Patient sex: M
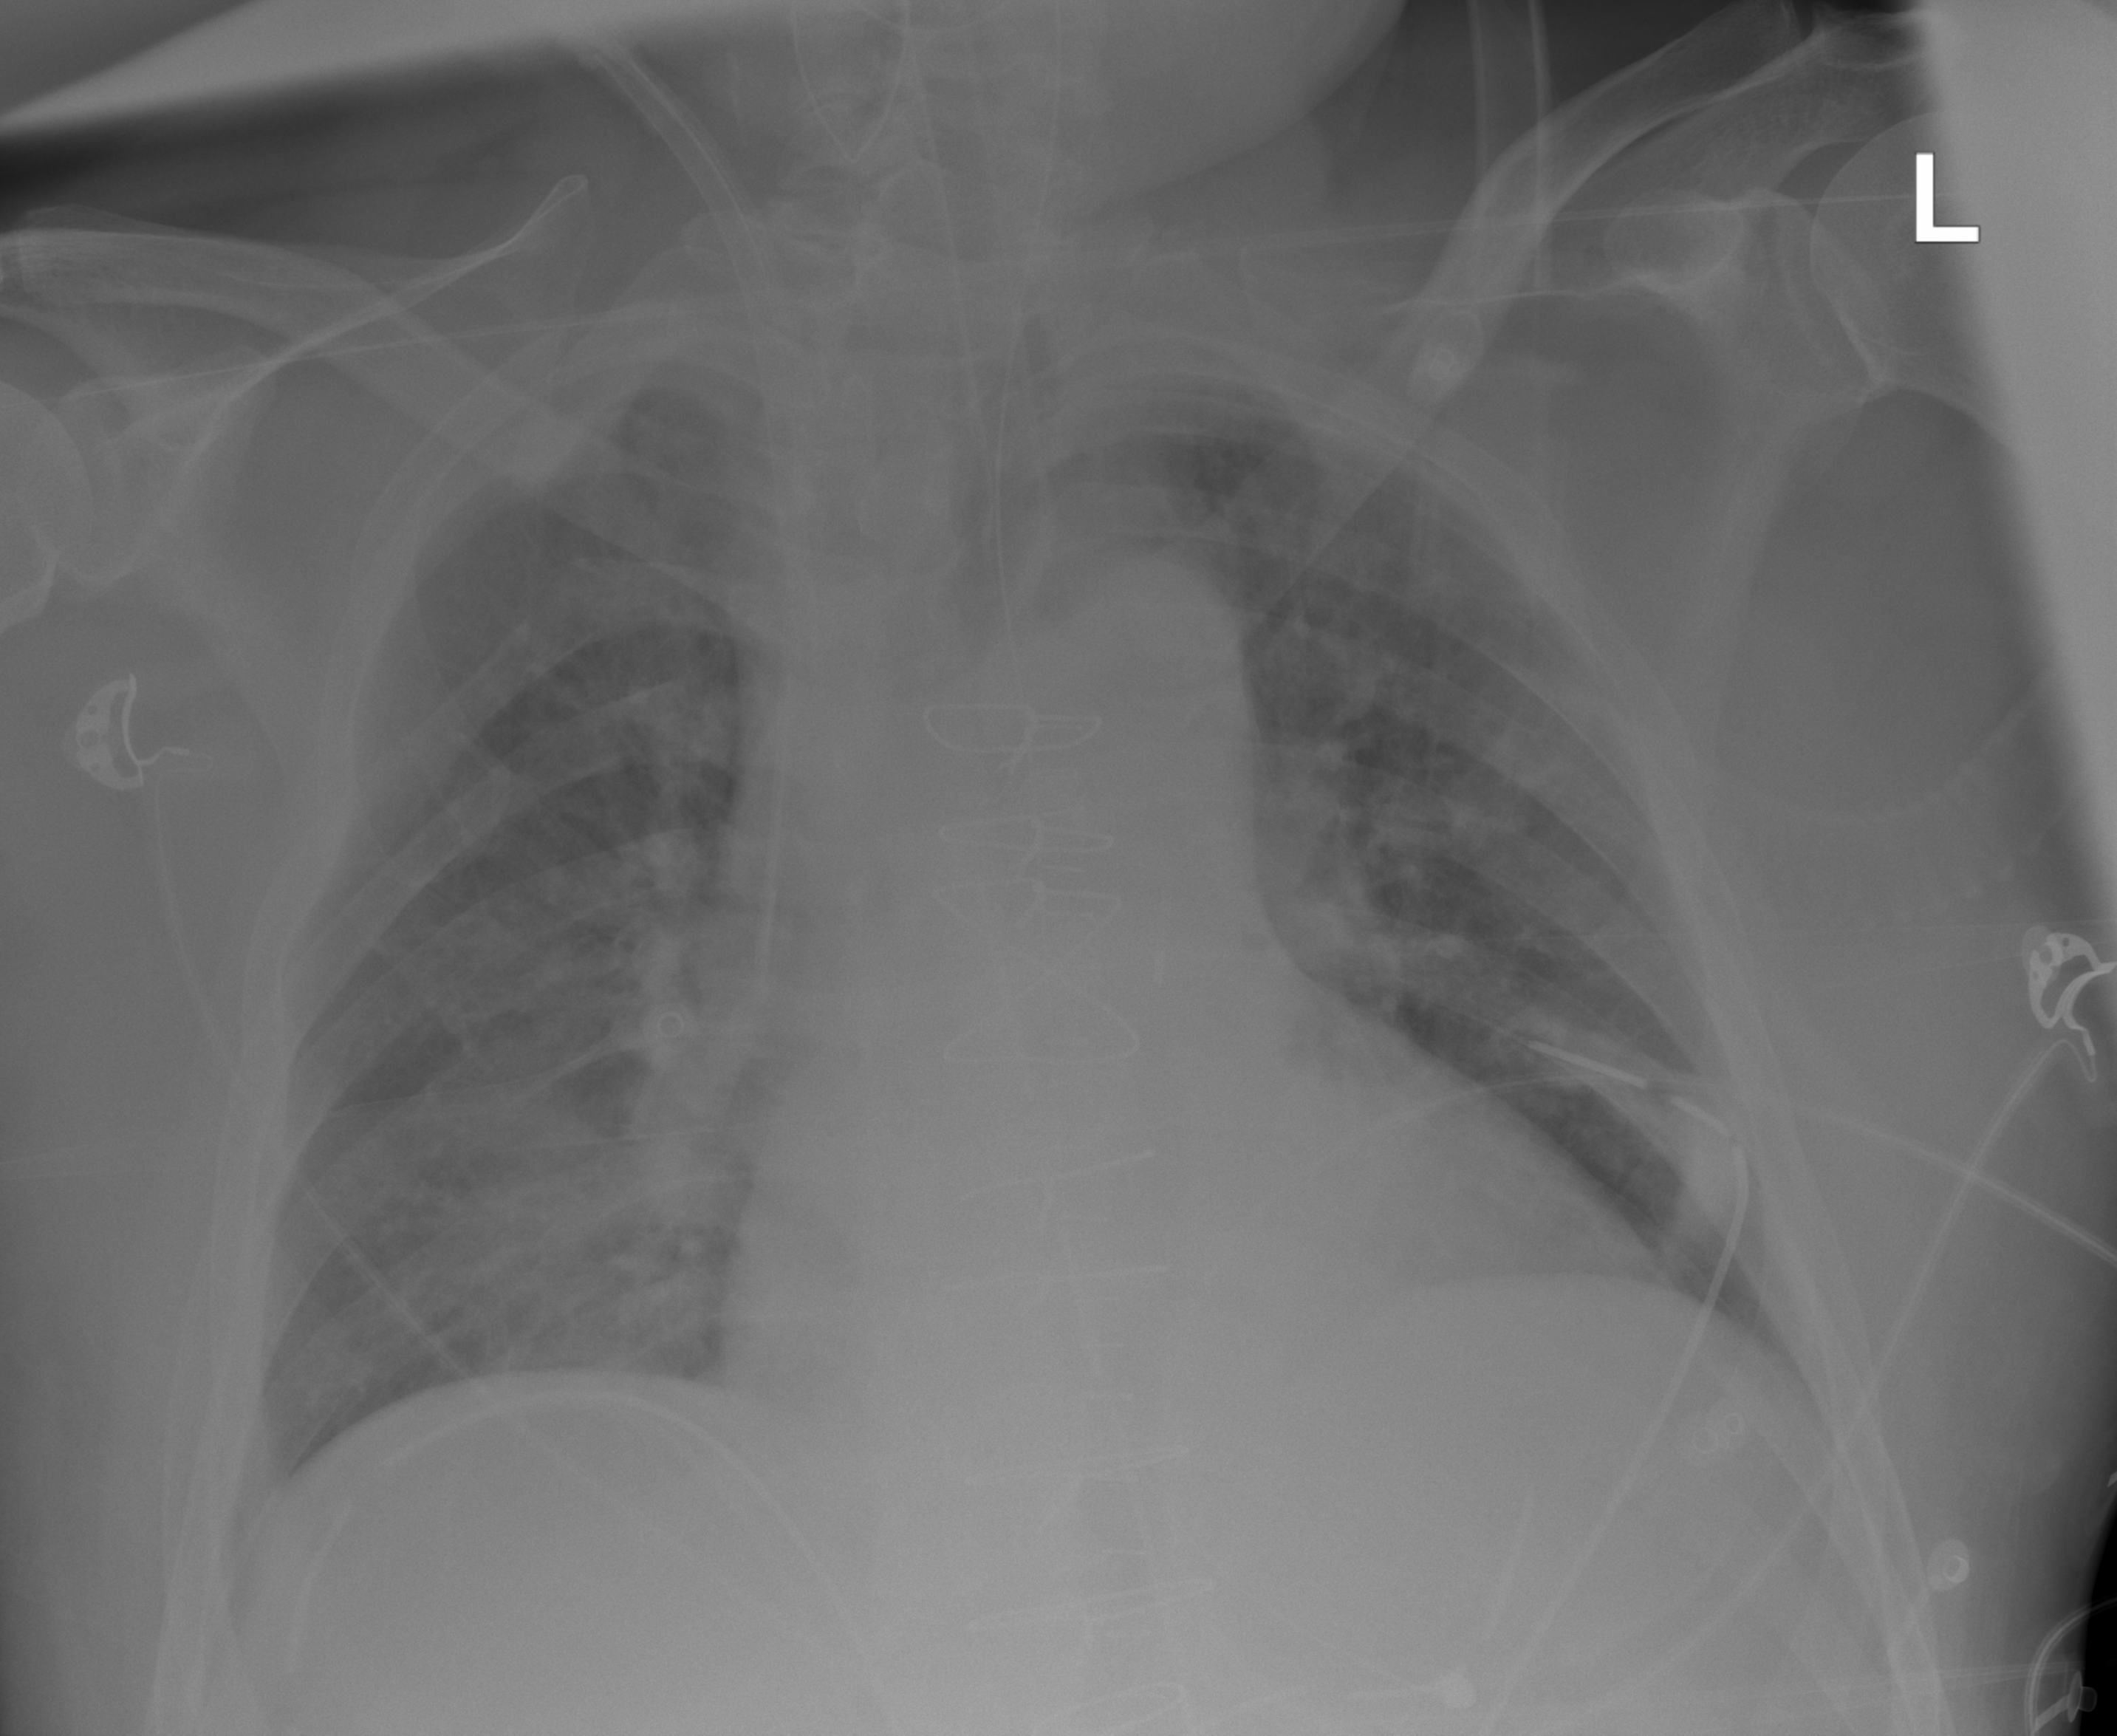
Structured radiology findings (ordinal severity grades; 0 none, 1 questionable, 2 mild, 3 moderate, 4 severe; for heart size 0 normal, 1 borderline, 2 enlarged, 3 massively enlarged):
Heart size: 2
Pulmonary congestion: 2
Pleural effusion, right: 0
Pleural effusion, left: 0
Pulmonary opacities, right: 2
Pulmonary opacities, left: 0
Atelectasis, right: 0
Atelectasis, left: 0